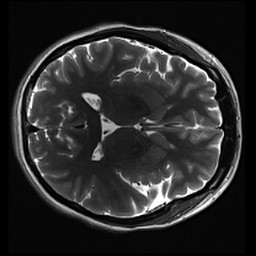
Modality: inplaneT2
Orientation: axial